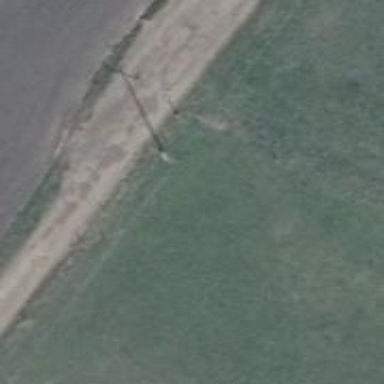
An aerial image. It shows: Power pole.